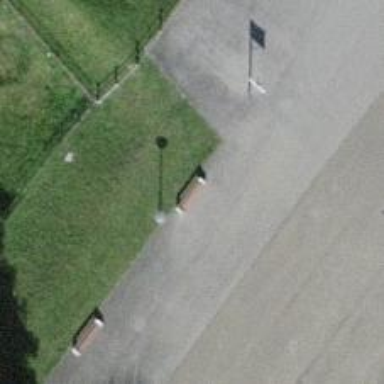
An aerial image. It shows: Bench.